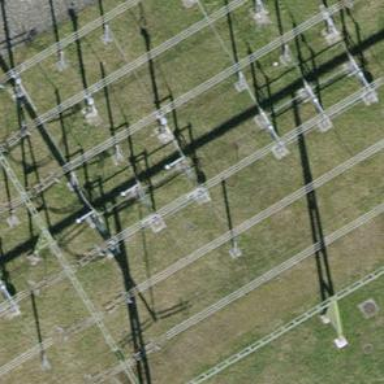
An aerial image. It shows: Bay for power lines.